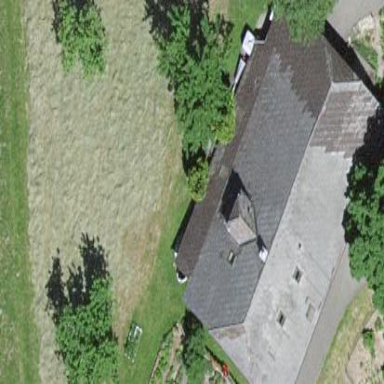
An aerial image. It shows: Farm building.